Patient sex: M
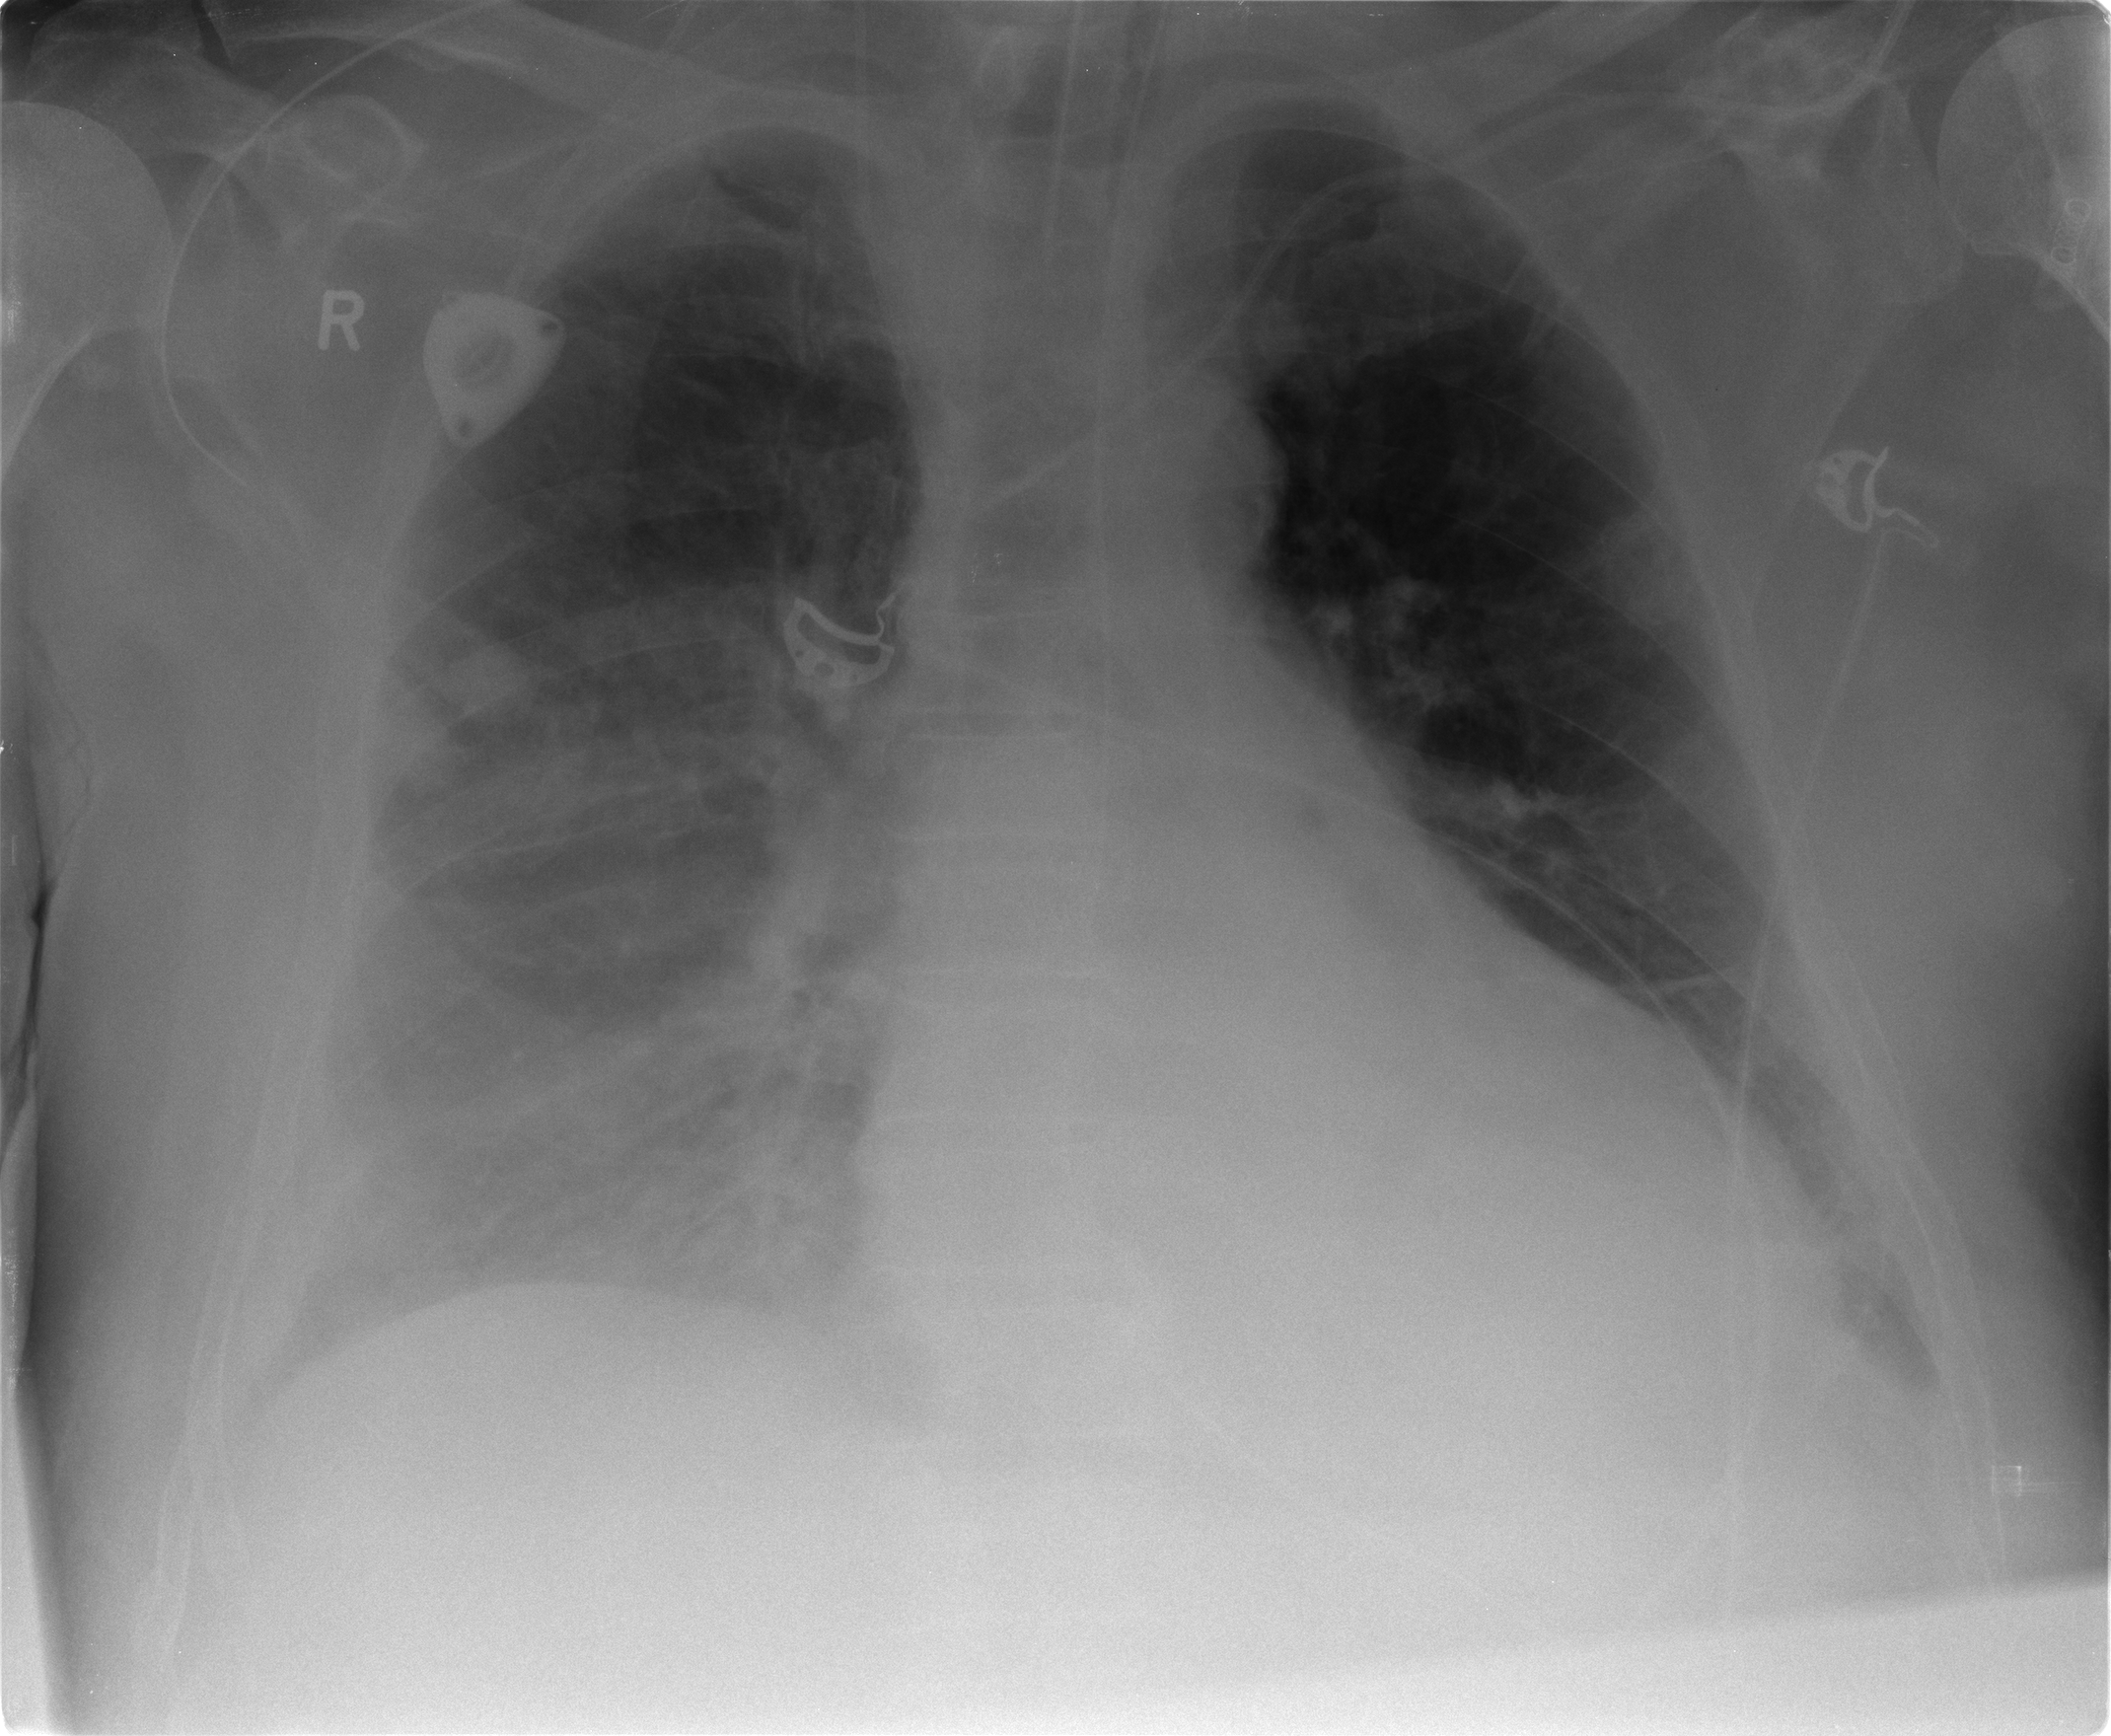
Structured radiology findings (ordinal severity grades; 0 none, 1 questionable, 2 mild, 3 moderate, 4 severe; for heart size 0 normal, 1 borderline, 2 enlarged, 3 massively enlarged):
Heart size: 2
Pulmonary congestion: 2
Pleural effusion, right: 2
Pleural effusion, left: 2
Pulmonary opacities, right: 3
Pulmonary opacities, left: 0
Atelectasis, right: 2
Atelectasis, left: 2